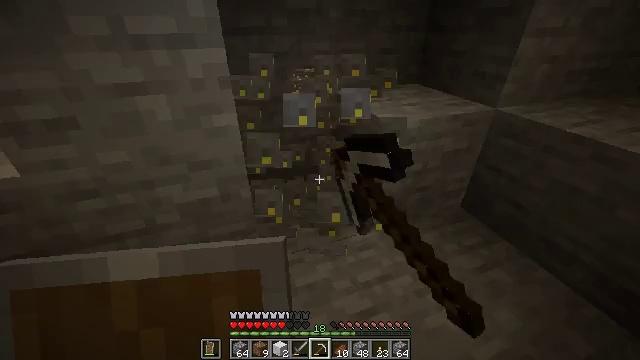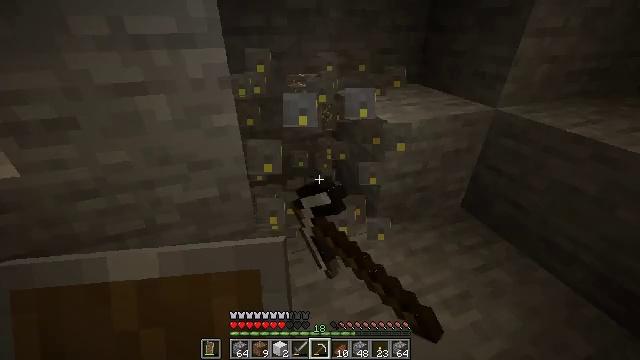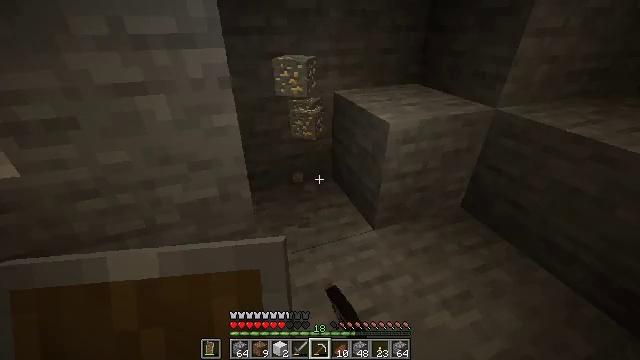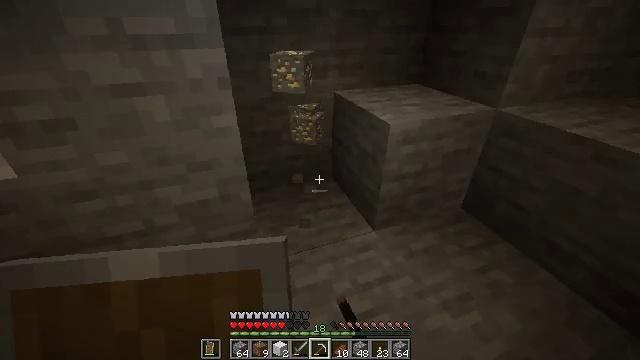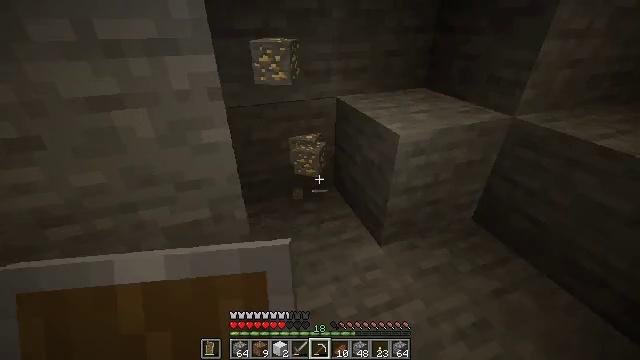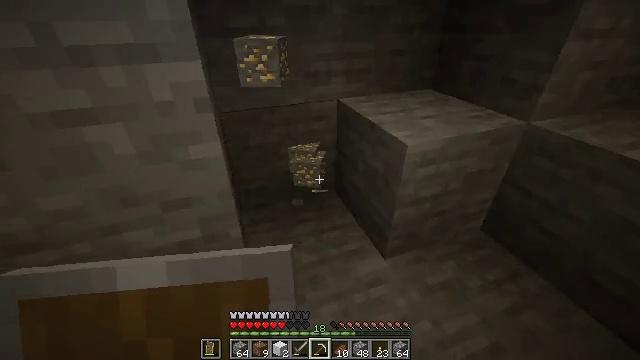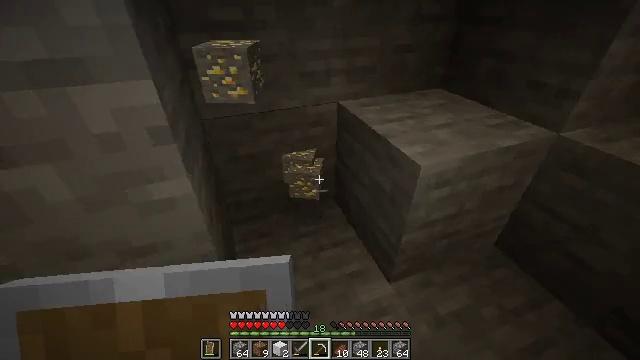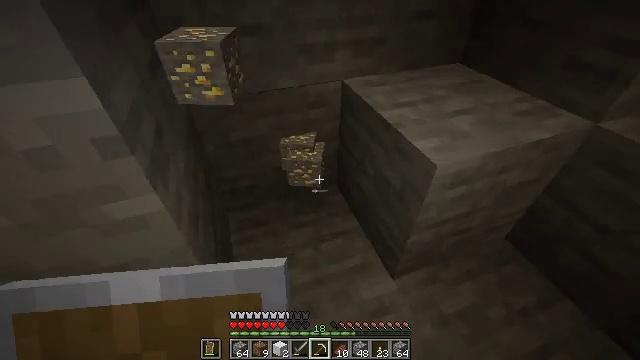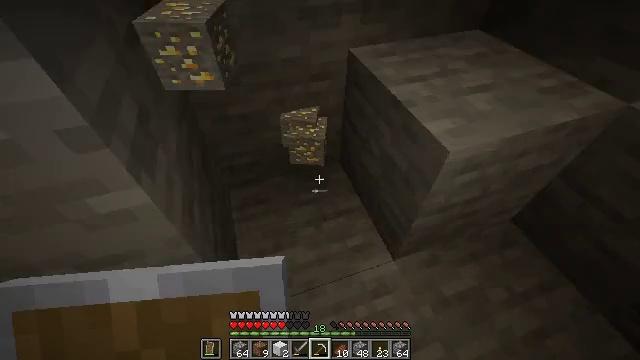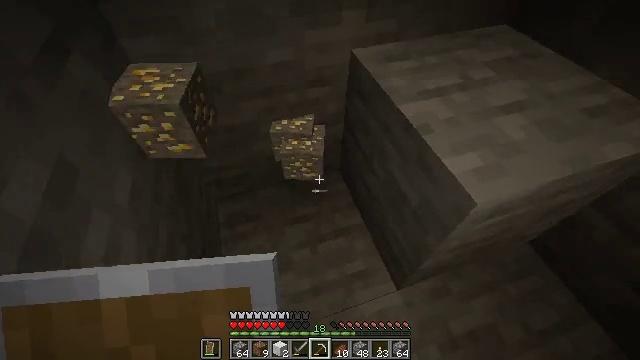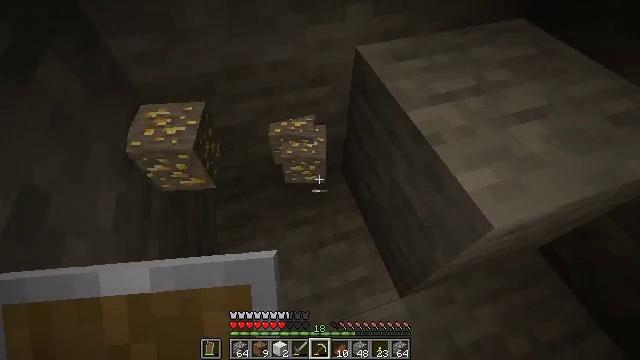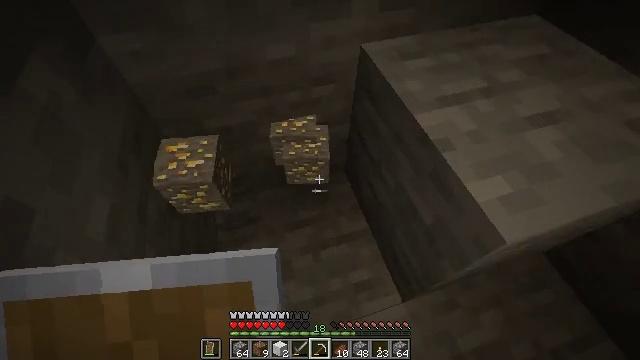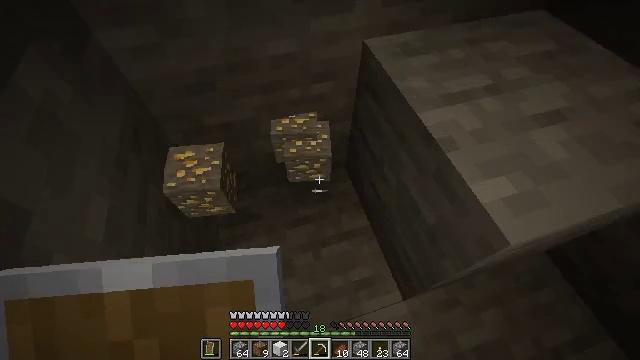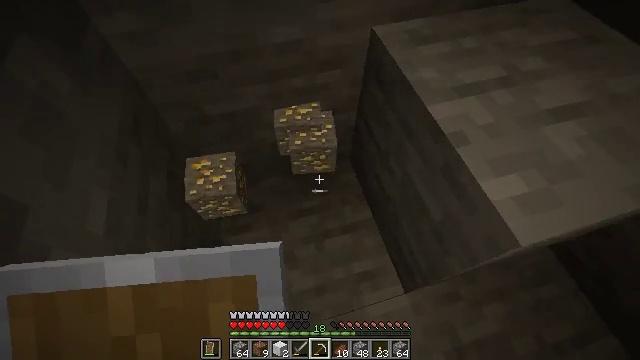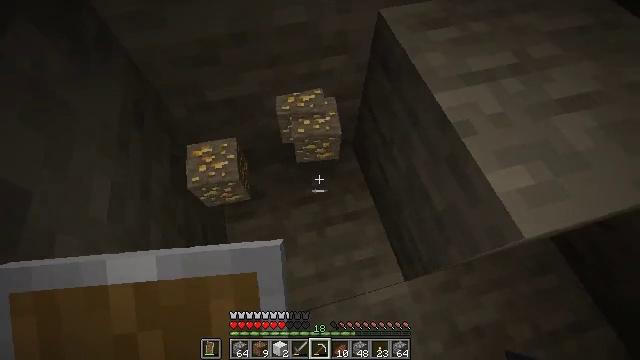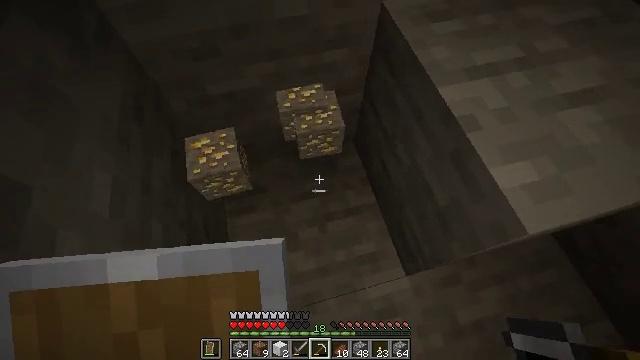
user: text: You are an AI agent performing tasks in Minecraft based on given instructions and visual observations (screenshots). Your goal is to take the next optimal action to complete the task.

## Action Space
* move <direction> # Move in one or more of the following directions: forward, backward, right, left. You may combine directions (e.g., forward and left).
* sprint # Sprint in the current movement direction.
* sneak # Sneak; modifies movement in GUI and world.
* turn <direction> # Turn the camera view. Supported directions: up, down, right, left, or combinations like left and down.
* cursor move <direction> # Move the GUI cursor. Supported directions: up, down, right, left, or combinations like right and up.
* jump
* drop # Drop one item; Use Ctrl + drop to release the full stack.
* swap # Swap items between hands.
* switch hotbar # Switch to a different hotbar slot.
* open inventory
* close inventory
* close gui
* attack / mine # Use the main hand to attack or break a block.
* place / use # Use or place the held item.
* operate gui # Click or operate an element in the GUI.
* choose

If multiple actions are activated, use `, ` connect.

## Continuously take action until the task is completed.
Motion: motion action
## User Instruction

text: Drop rotten flesh.
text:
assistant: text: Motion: attack / mine
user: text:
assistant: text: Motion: attack / mine
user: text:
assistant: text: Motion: move forward
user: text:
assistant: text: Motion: move forward
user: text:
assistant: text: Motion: move forward
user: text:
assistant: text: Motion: move forward, turn down
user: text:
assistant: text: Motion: move forward, turn down
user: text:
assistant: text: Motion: move forward, turn left and down
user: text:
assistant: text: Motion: move forward, turn down
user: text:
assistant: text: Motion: turn down
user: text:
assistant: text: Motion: turn down
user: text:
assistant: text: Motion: turn down
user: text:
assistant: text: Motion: turn left and down
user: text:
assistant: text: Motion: turn down
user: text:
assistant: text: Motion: turn down
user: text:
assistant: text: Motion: no_op
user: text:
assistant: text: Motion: no_op
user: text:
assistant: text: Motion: no_op
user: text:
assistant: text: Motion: no_op
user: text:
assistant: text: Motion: no_op
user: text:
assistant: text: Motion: no_op
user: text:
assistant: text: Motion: no_op
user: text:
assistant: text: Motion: no_op
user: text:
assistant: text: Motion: move forward
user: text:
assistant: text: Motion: move forward
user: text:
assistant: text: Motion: no_op
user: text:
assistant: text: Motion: no_op
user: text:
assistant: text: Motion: no_op
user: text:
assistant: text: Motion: no_op
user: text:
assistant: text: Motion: no_op